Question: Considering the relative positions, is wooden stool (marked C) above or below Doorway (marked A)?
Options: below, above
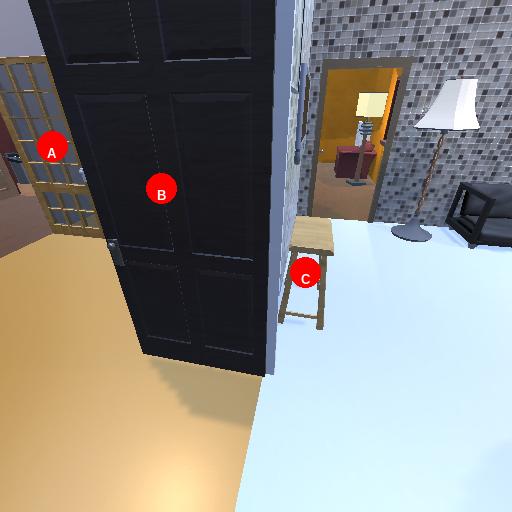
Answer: below